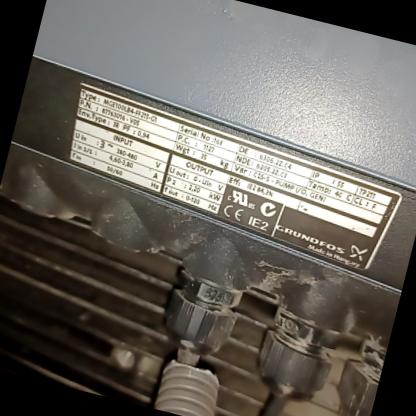
Klasa: tabliczka-znamionowa